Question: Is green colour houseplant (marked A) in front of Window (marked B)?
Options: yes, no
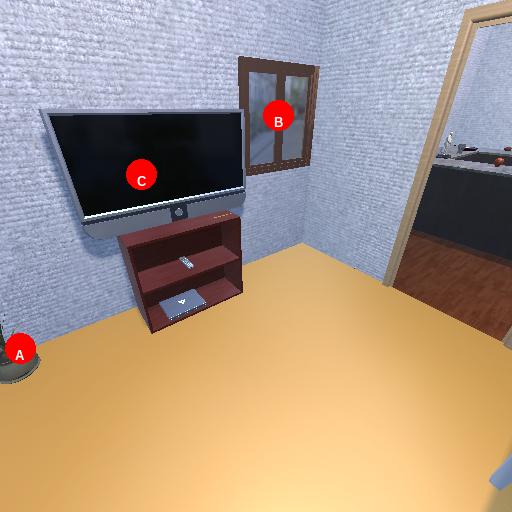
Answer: yes